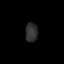
Tissue: skin
Cell type: Epithelial cells
Senescence score: 0.2653
Nuclear area (px): 228
Mean DAPI intensity: 48.149